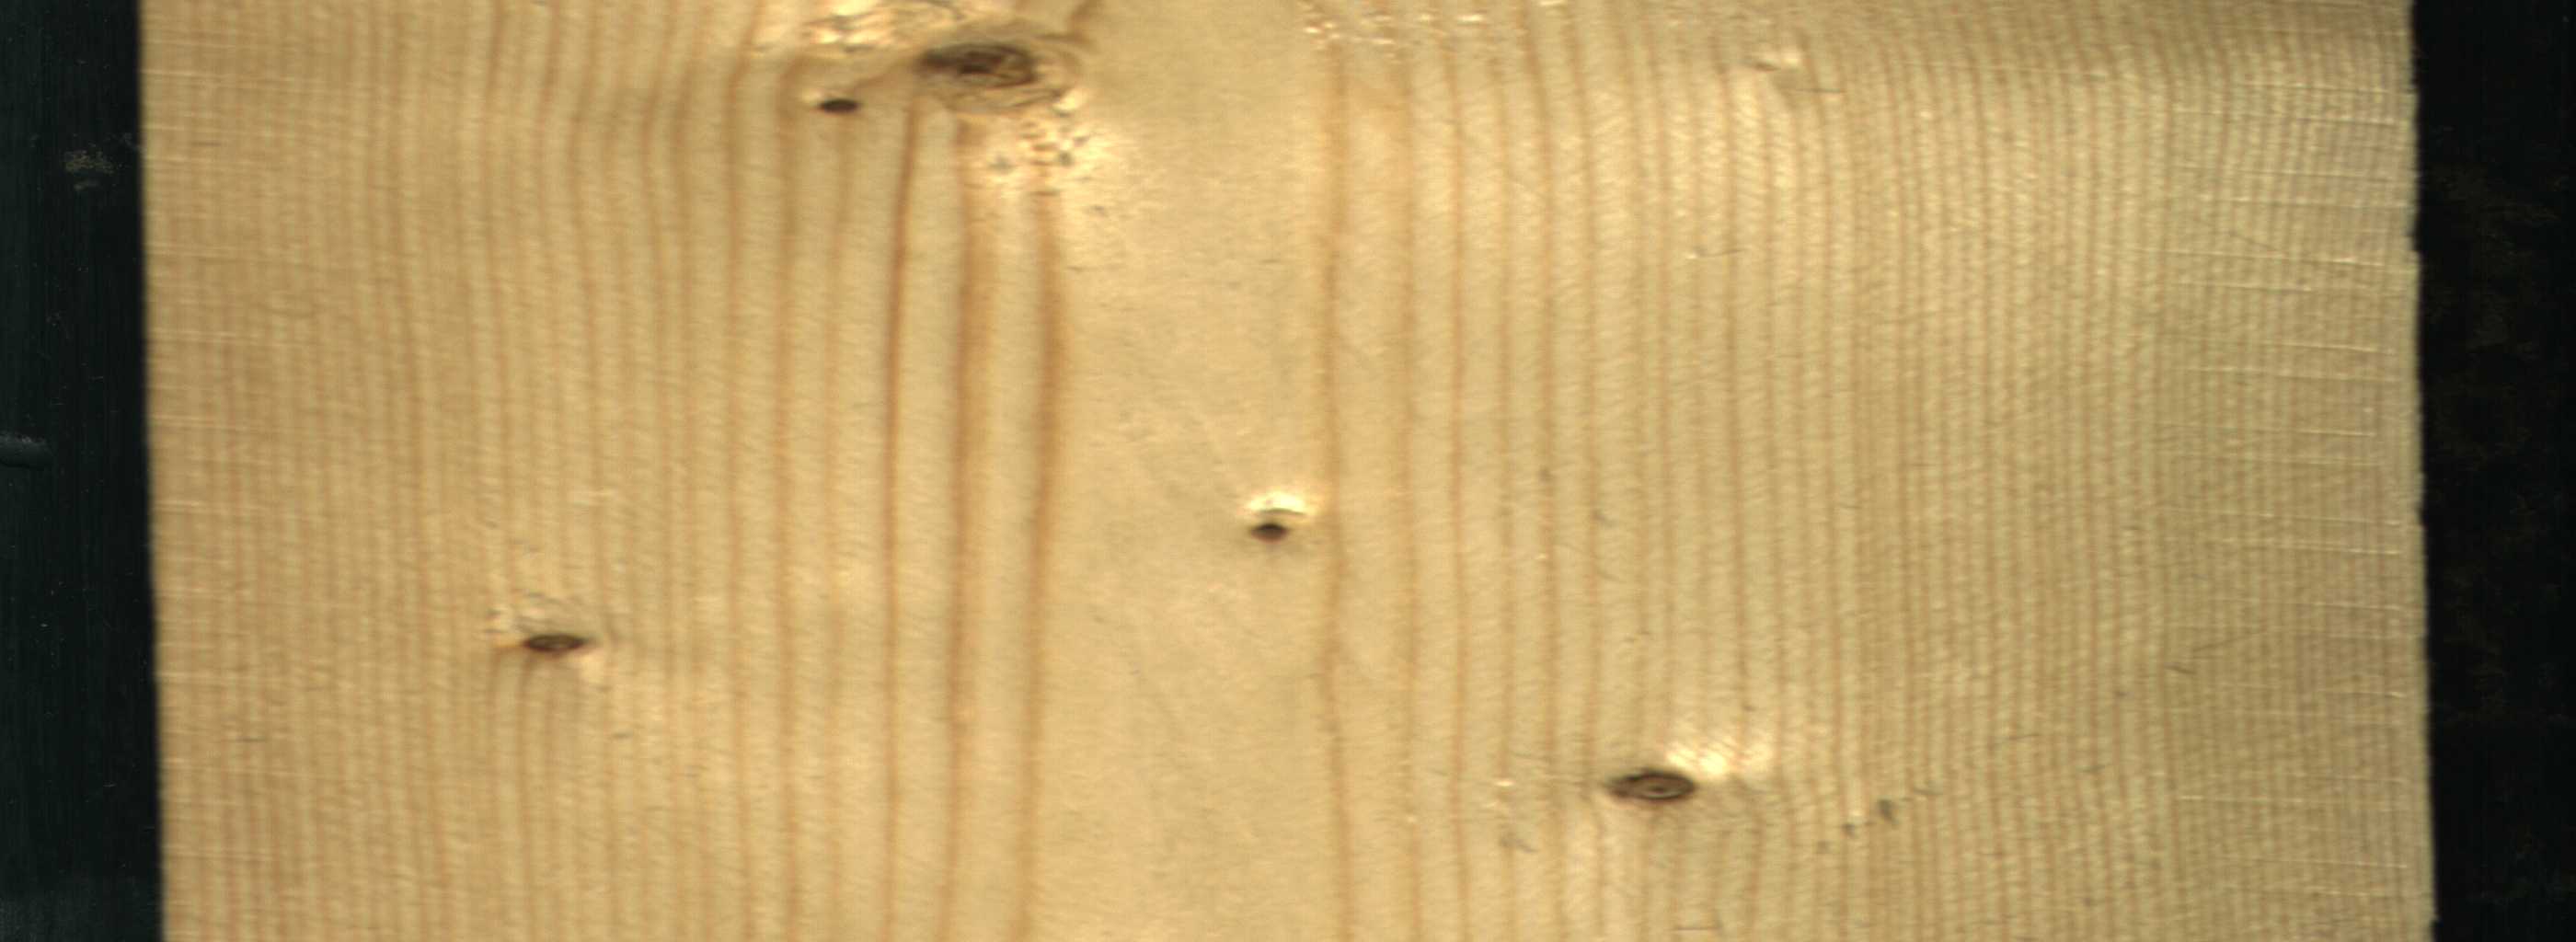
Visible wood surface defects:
Live_Knot
Live_Knot
Live_Knot
Live_Knot
Live_Knot